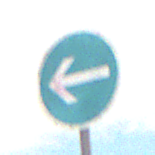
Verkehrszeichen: VorgeschriebeneFahrtrichtungHierLinks
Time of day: MorningAfternoon
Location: Outdoor (Nature)
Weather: Overcast
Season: Winter
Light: Natural